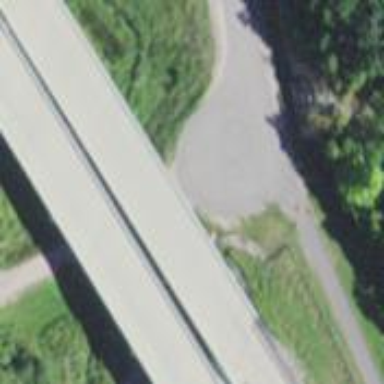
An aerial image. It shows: Man-made bridge.